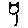
Label: cat